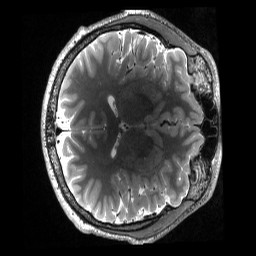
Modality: T2w
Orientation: axial
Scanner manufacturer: siemens
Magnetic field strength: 3 T
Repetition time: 3.2 s
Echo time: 0.563 s